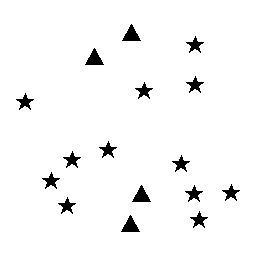
Squares: 0
Triangles: 4
Stars: 12
Total shapes: 16